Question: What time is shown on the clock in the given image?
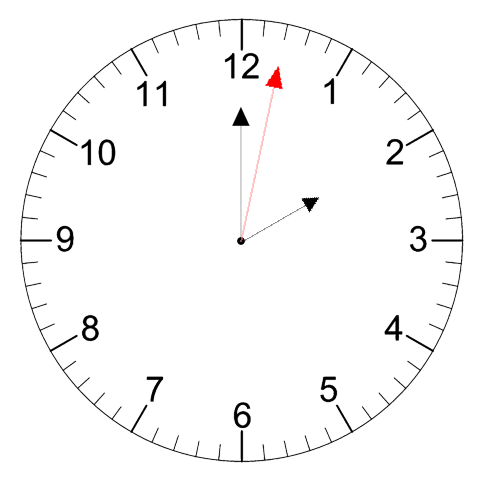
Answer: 02:00:02